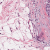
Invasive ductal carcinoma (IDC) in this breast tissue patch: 0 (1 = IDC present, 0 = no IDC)